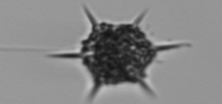
Label: Dictyocha